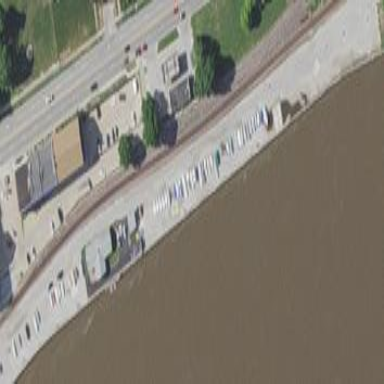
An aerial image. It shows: Sailing club.